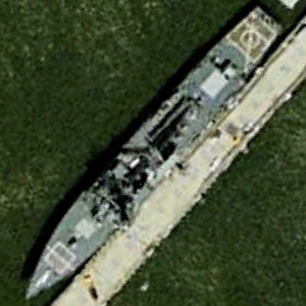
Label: destroyer